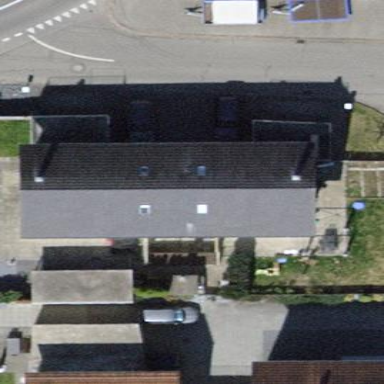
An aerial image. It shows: Semi-detached house.